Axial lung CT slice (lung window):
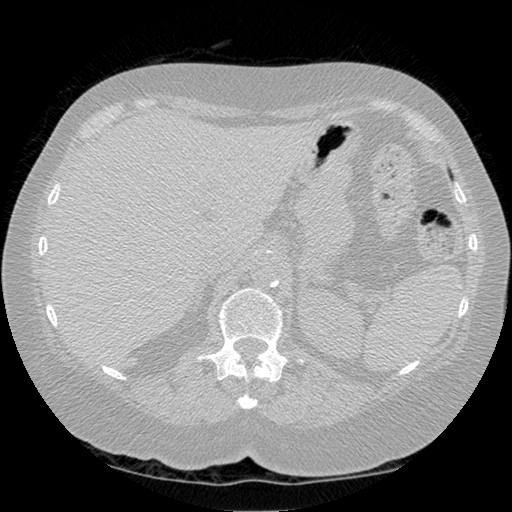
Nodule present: no